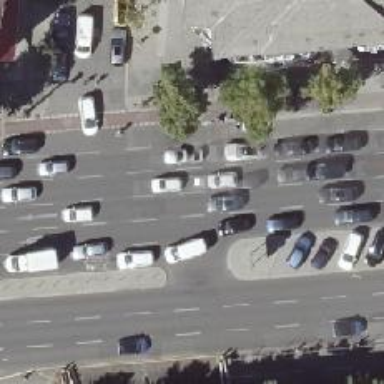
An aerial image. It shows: Primary highway with asphalt surface. There is right lane designated for parking.